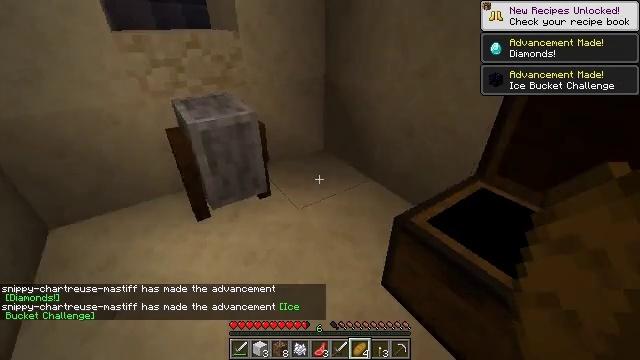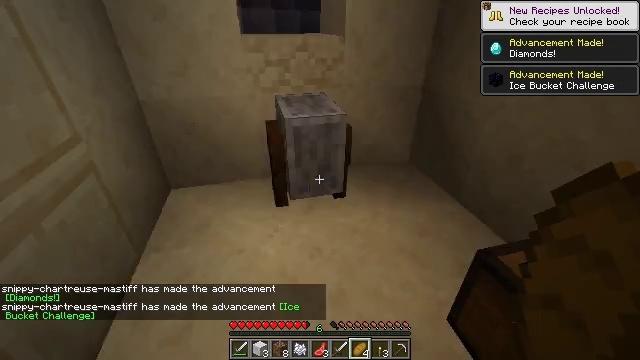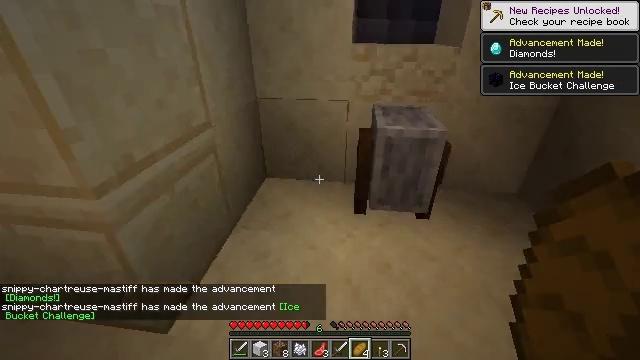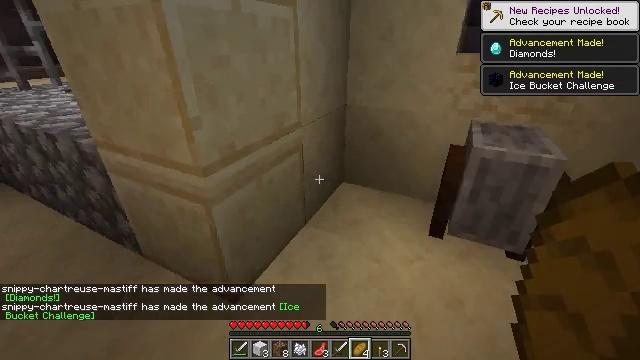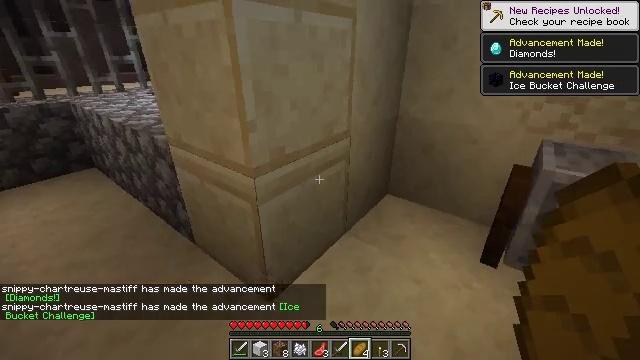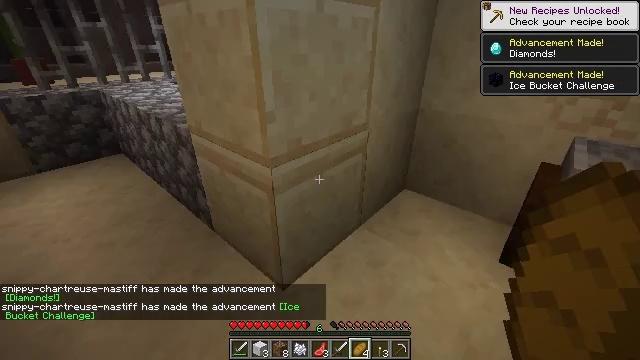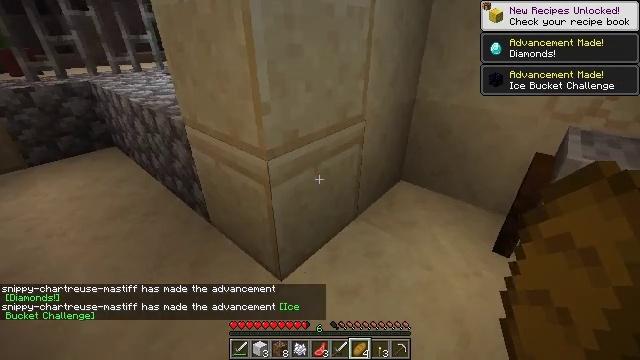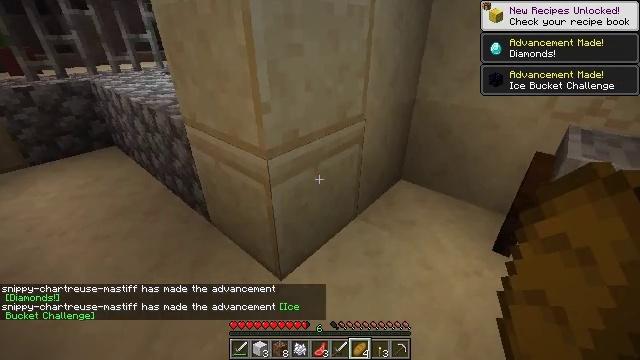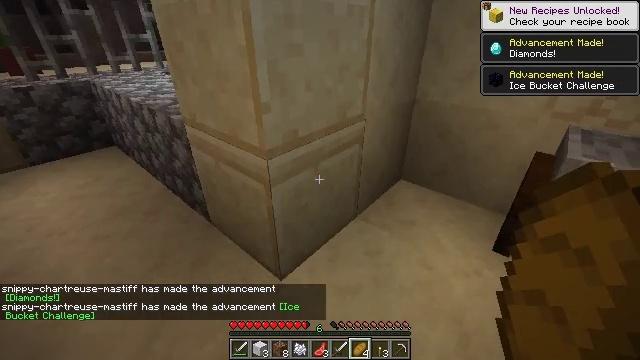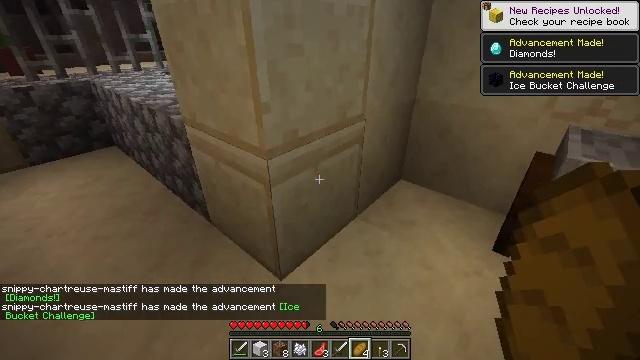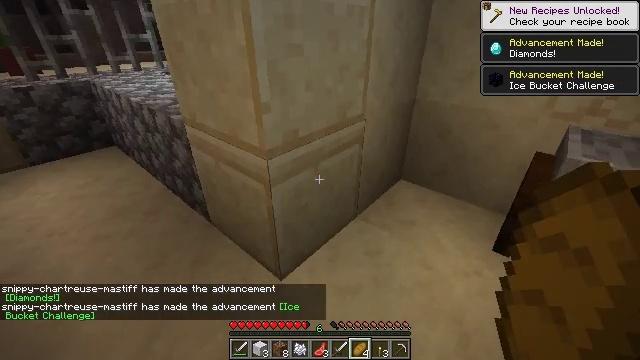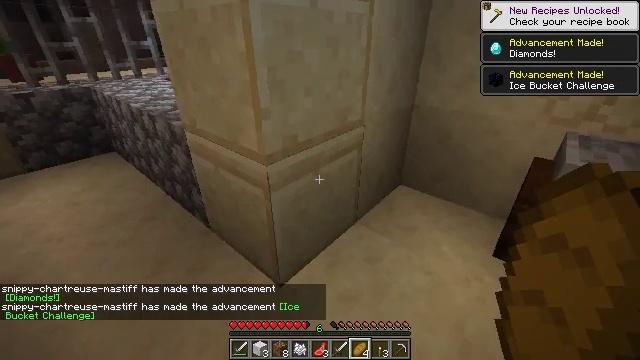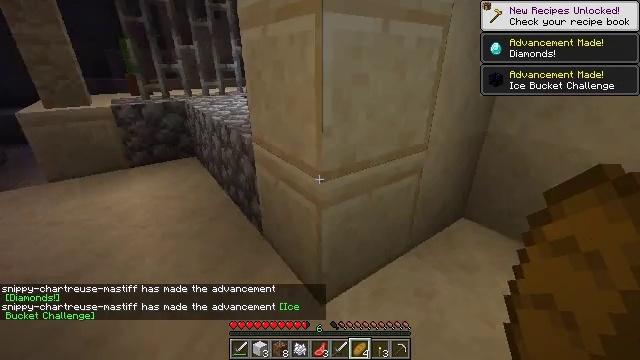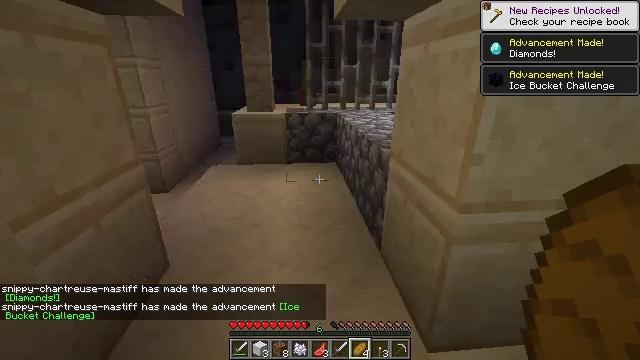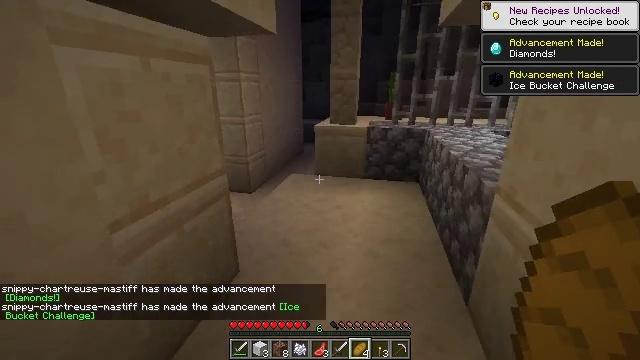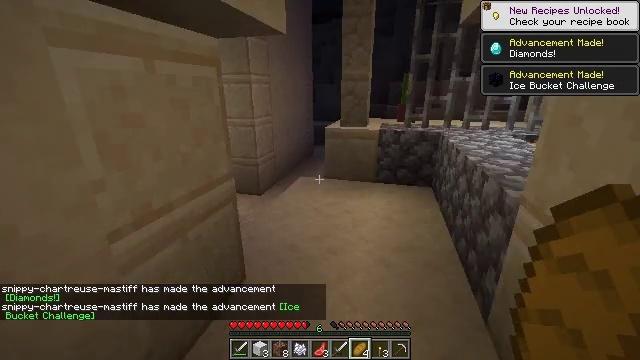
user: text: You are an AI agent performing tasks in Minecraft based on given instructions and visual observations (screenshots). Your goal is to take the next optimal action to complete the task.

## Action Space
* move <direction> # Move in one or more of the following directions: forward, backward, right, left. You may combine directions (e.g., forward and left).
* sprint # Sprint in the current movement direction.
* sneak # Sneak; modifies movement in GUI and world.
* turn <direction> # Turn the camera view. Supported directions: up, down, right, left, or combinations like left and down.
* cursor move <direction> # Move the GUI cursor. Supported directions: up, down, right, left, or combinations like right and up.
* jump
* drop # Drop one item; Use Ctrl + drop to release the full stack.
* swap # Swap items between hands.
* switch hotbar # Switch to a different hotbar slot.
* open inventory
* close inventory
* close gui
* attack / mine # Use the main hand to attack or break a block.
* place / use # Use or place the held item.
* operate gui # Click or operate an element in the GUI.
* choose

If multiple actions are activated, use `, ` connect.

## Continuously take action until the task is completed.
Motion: motion action
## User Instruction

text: Mine the green bed.
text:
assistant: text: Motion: turn left, close inventory
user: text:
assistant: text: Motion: turn left and up
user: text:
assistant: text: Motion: turn left and up
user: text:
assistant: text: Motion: turn left and up
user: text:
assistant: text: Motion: turn left and down
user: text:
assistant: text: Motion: turn down
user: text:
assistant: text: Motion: no_op
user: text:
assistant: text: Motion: no_op
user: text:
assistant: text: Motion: no_op
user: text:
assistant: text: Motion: no_op
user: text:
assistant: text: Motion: turn up
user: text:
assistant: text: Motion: turn left and up
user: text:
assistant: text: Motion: move forward, turn left and up
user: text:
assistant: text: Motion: move forward, turn left and up
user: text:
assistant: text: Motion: move forward, turn left
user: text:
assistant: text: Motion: move forward
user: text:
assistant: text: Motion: move forward
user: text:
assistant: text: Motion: move forward
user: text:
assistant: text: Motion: move forward
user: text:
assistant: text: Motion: move forward
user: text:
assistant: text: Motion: move forward
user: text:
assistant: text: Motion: move forward
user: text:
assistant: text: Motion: move forward
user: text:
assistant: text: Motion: move forward, turn left and up
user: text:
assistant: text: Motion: move forward, turn left and up
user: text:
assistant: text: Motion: move forward, turn left and up
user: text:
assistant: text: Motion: move forward, turn left
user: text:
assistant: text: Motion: move forward, turn left
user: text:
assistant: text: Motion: no_op
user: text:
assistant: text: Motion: move forward